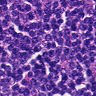
Metastatic tissue present: no